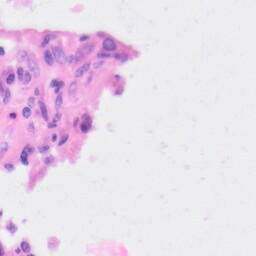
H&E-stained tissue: Kidney